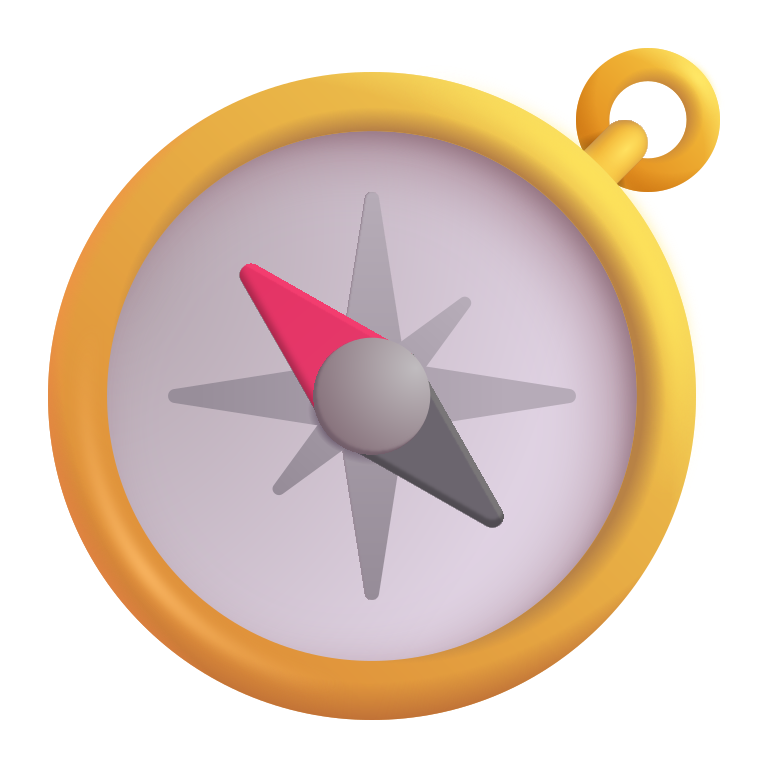
compass color